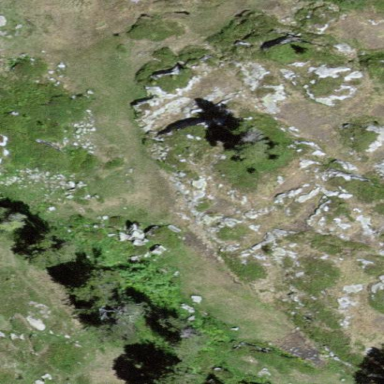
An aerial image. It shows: Patch of scrub vegetation.